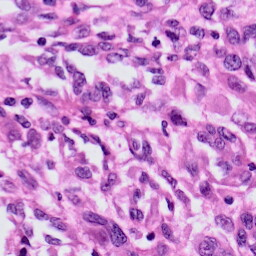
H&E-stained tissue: Skin